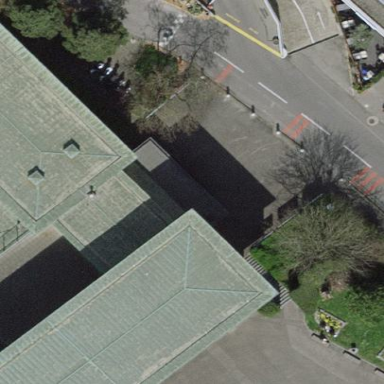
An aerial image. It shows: View of roof of building.